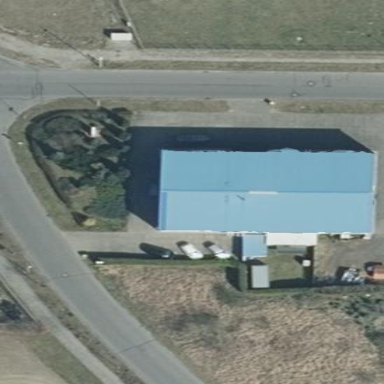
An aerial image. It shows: Industrial building.